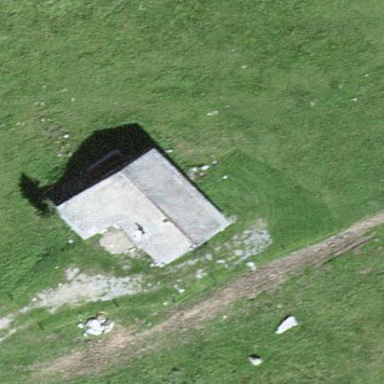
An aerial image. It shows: Farm auxiliary building.